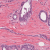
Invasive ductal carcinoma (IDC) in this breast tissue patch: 1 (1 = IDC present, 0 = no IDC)